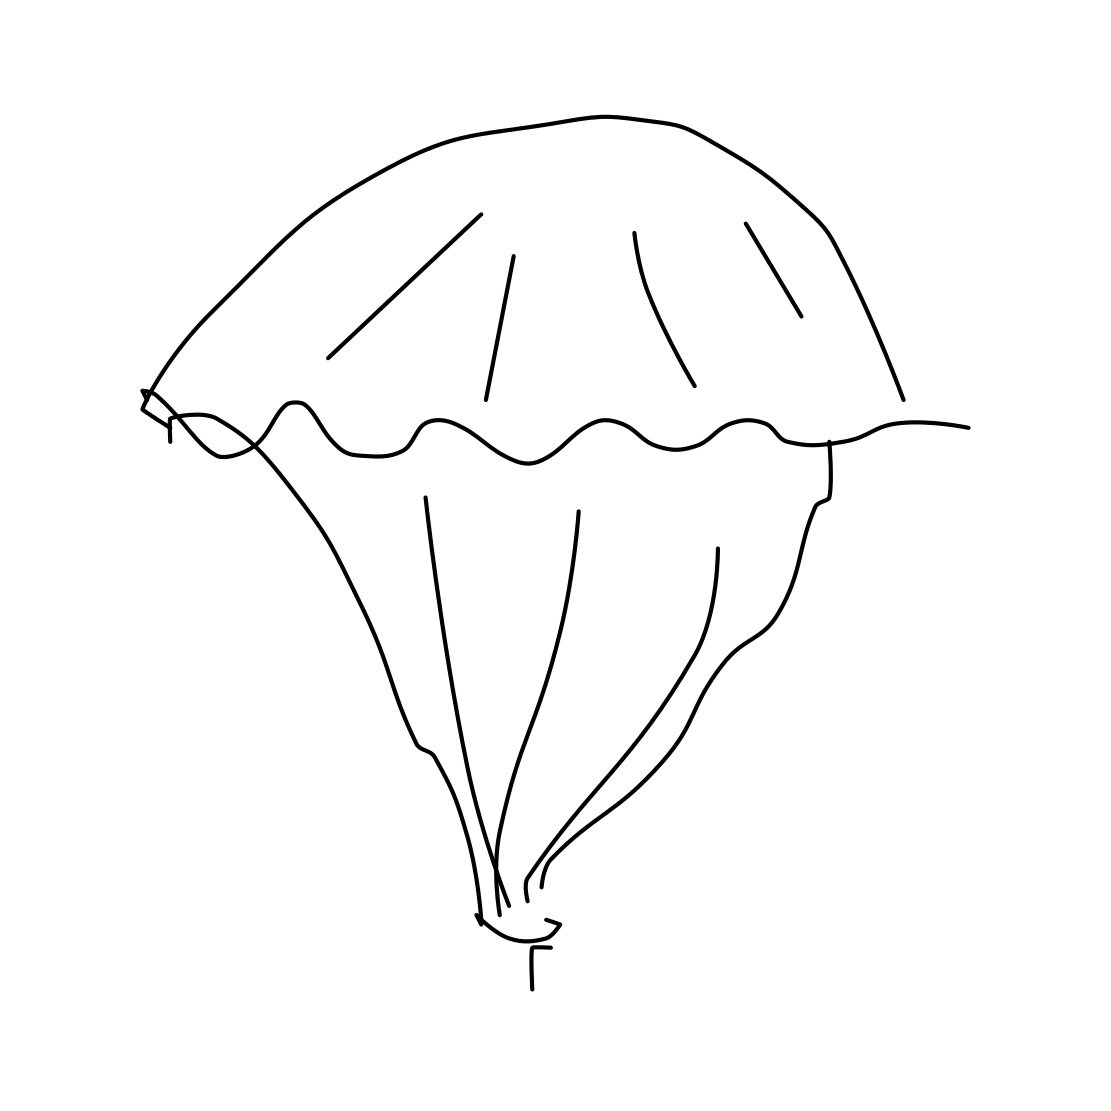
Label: parachute